Group 1:
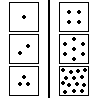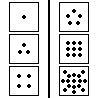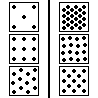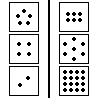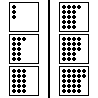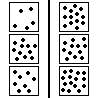
Group 2:
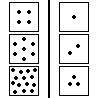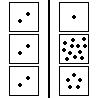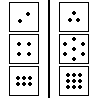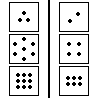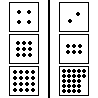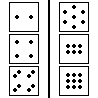
Rule separating the two groups: "Less than ___ vs. greater than ___" vs.  other solution.
Author: Aaron David Fairbanks